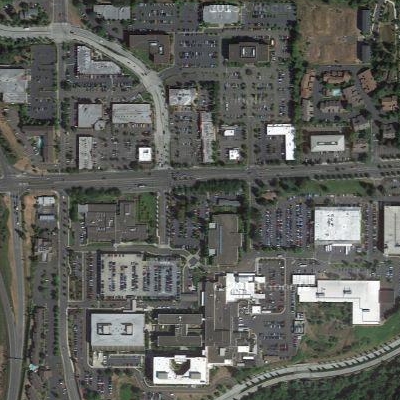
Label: gParking